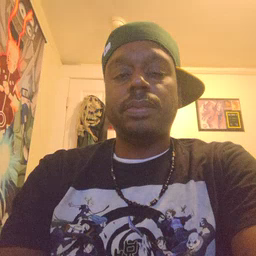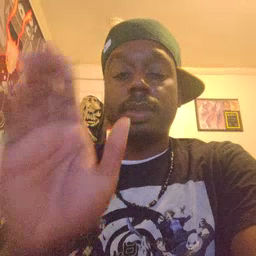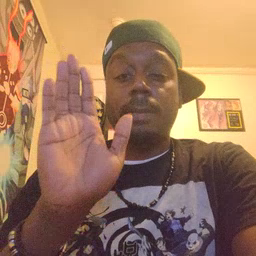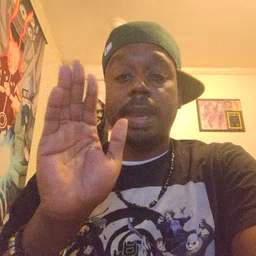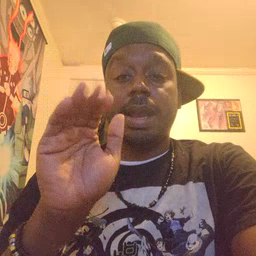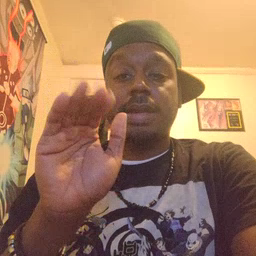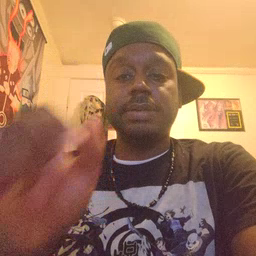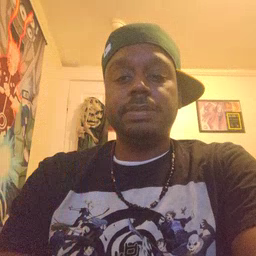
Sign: bye